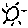
Label: sun